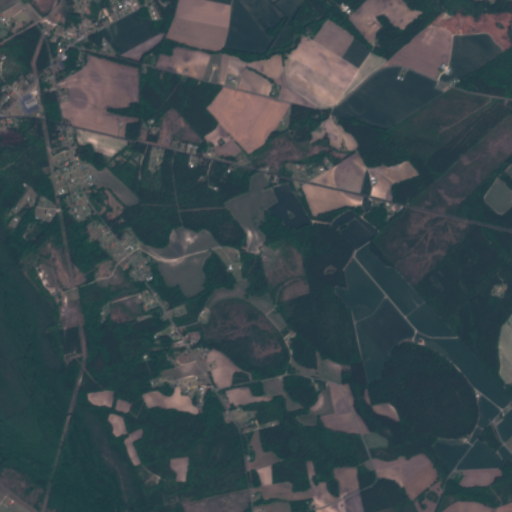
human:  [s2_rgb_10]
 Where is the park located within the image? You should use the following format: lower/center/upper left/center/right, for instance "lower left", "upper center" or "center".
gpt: The park is located in the center left of the image.
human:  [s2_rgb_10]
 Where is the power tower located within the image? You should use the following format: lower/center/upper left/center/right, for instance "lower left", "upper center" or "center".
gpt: The power tower is located in the left of the image.
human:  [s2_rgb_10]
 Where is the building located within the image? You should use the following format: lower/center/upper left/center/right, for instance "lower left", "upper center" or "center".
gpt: The building is located in the upper left of the image.
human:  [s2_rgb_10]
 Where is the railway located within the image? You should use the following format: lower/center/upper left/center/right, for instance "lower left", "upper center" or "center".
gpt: The railway is located in the upper of the image.
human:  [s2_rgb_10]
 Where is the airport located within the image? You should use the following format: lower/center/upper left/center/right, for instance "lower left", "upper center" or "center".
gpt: There is no airport in the image.